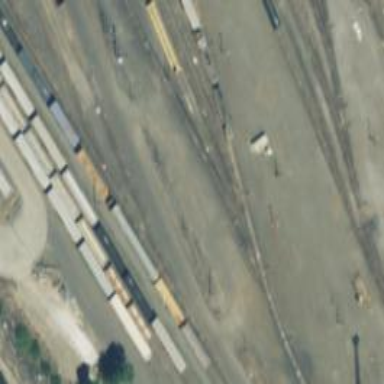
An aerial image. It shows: Railway yard in service.